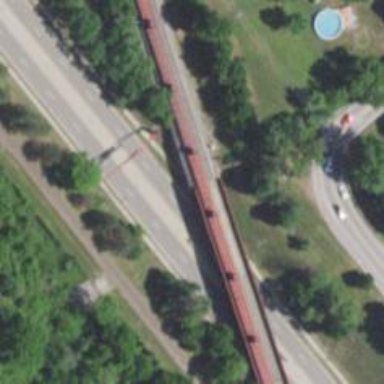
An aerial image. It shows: Bridge over railway line.